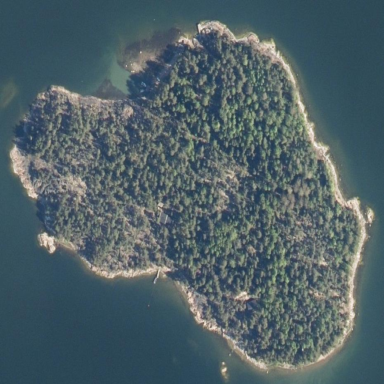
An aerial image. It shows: Island with natural coastline.